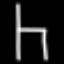
Label: chair